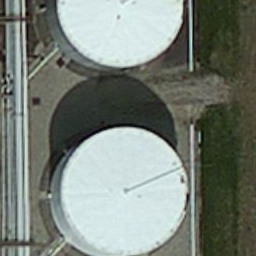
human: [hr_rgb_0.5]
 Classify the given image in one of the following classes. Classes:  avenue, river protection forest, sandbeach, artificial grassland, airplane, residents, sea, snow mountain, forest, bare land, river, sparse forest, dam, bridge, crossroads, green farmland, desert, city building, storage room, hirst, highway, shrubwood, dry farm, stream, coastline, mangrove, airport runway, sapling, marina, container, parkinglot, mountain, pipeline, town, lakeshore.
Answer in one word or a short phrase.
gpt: storage room